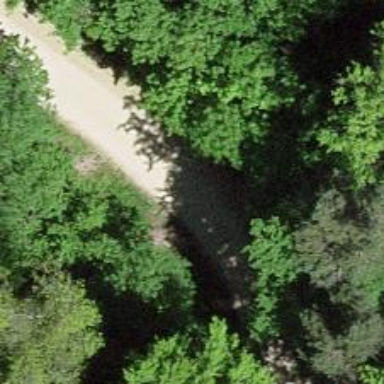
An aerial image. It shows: Unpaved track with grade2 track type.